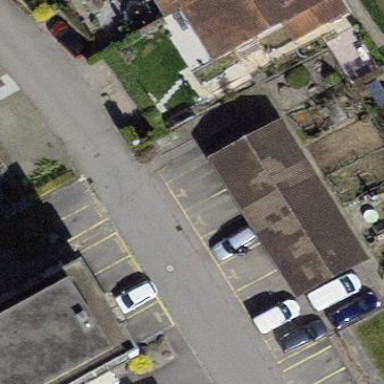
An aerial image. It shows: Building with tiled roof.